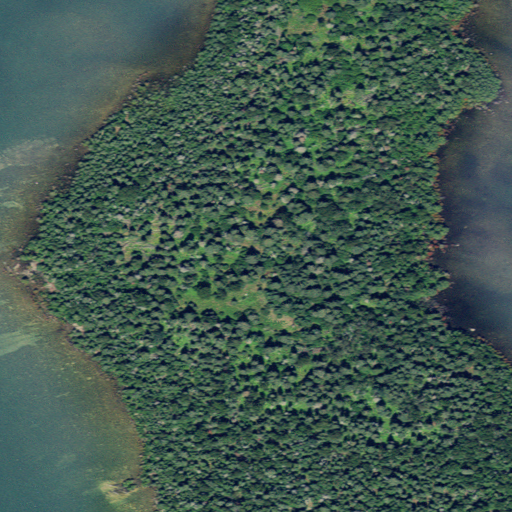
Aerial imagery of island in Michigan named Shelter Island containing woody wetlands, open water, evergreen forest, herbaceous wetlands, and barren land